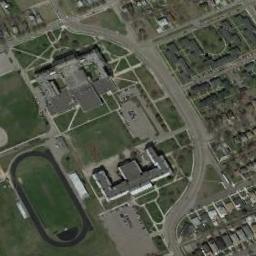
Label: ground_track_field